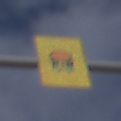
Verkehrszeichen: FahrzeugeMitWassergefaehrdenderLadungOhnePfeilsymbol
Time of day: Midday
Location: Outdoor (Nature)
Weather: PartlyCloudy
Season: NotSpecified
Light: Natural